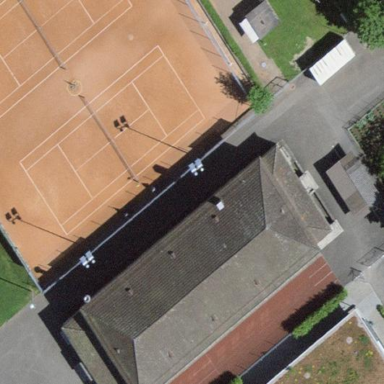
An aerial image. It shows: Tennis court on pitch designated for leisure land.